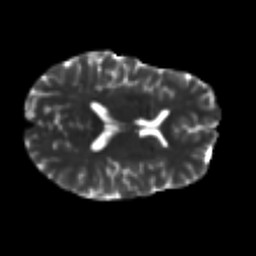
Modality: T2w
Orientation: axial
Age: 47
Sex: male
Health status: healthy
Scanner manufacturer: ge
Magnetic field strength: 3 T
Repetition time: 11 s
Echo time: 0.0637 s